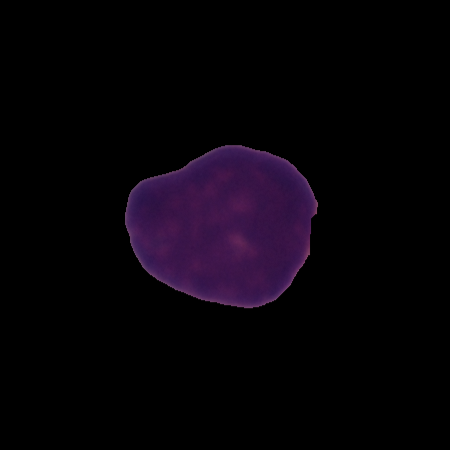
Label: healthy